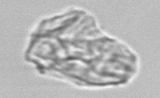
Label: detritus_transparent